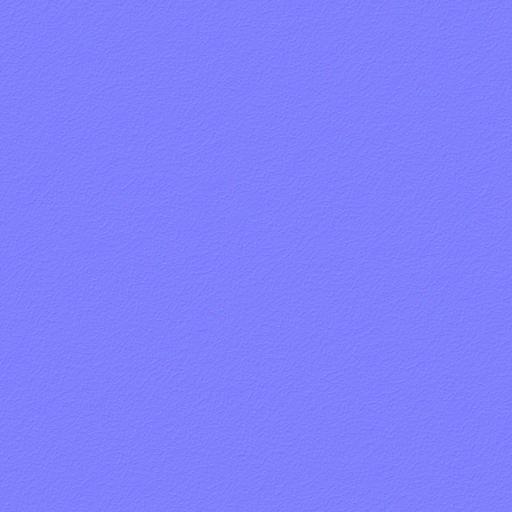
brown leather smooth